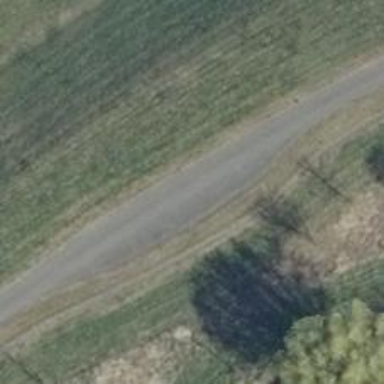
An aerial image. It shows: Passing place on the road.